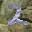
Label: 2